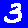
Digit: 3